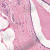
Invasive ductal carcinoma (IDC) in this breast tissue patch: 0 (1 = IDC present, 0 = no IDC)